Interaction volume radius: 5 \u00c5
Interaction volume height: 10 \u00c5
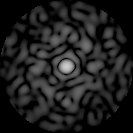
Disorder parameter: 0.8405